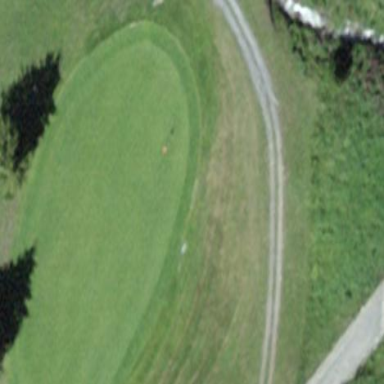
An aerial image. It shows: Picturesque green golfing area with grass land use.